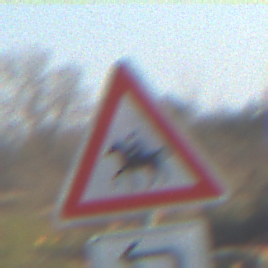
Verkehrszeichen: ReiterRechts
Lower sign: RichtungsangabeDurchPfeile2
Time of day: MorningAfternoon
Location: Outdoor (Suburban)
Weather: PartlyCloudy
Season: NotSpecified
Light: Natural